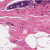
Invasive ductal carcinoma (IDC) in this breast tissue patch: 0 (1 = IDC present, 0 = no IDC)